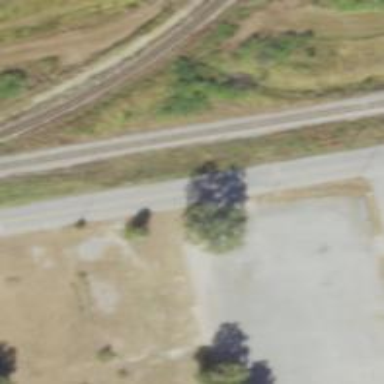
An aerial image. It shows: Abandoned railway spur.